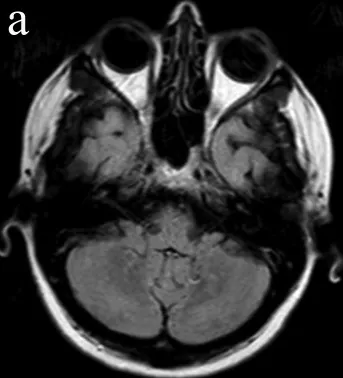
On a follow-up MRI scan 12 months after the initial relapse, FLAIR images reveal complete resolution of the signal abnormalities in the left cerebellar hemisphere.
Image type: radiology (mri)